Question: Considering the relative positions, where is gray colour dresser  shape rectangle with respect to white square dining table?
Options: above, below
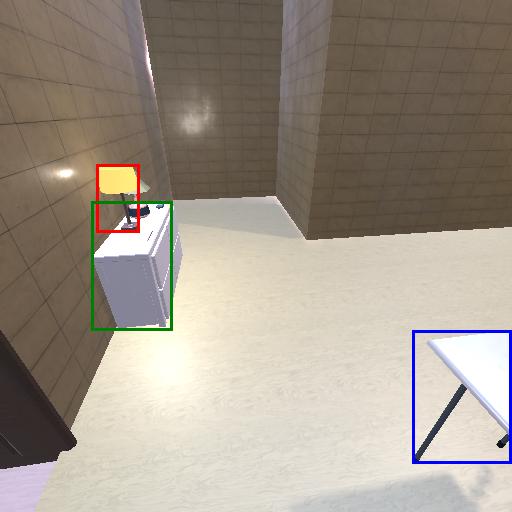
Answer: above